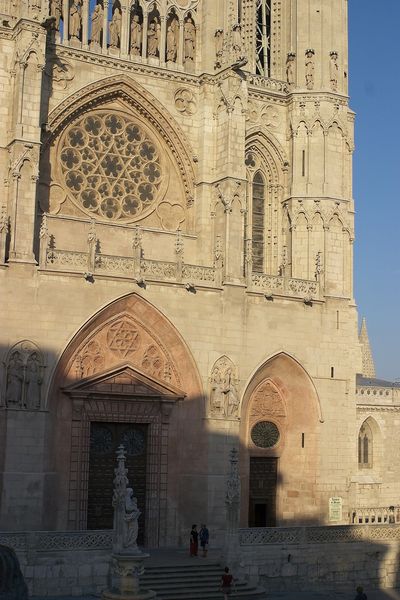
Titel: Kathedrale von Burgos
Künstler: Juan de Colonia
Standort: Burgos (EU - E); Burgos, Kathedrale (EU - E)
Schlagwörter: himmel, schatten, menschen, fenster, licht, tür, gebäude, gespräch, kirche, personen, front, rund, italien, figuren, stufen, tor, eingang, stern, kathedrale, portal, skulpturen, sandstein, rosette, maßwerk, davidstern, mailand, fassage, einkaufstasche